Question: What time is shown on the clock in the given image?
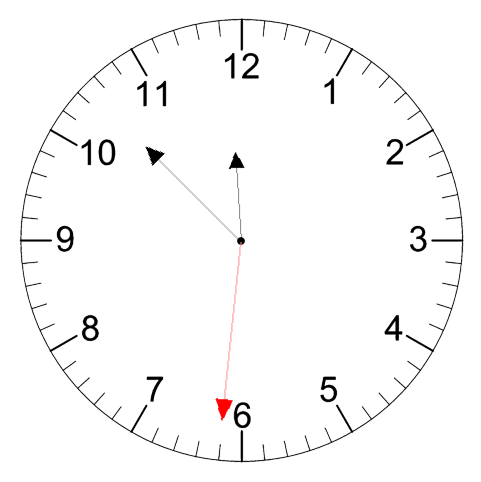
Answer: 11:52:31